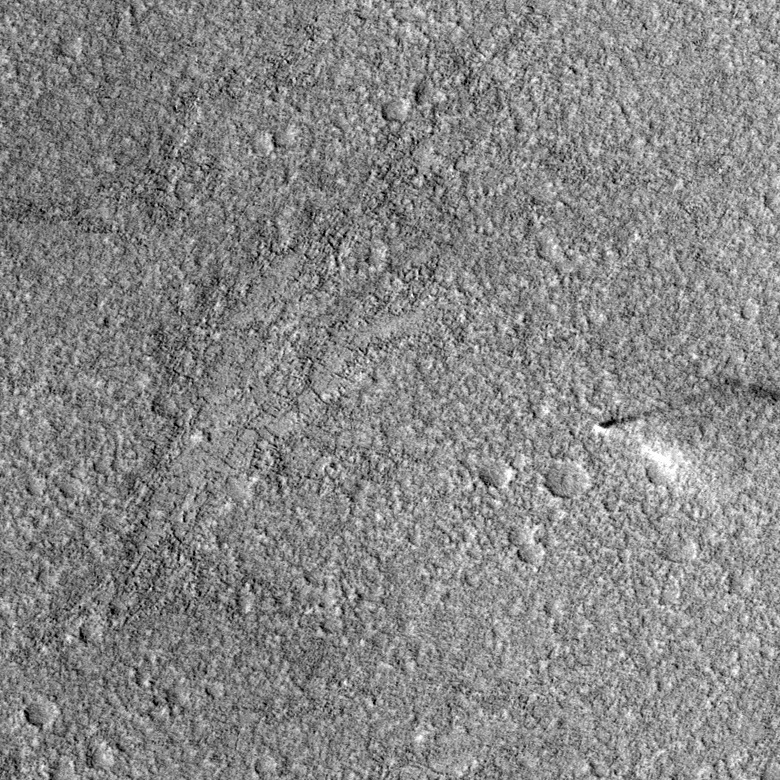
Label: dustdevil